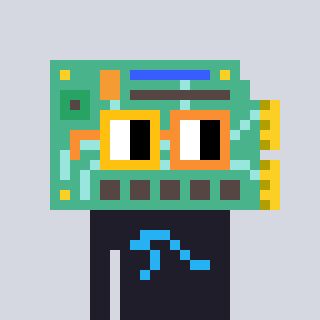
a pixel art character with square yellow and orange glasses, a chipboard-shaped head and a grayscale-colored body on a cool background